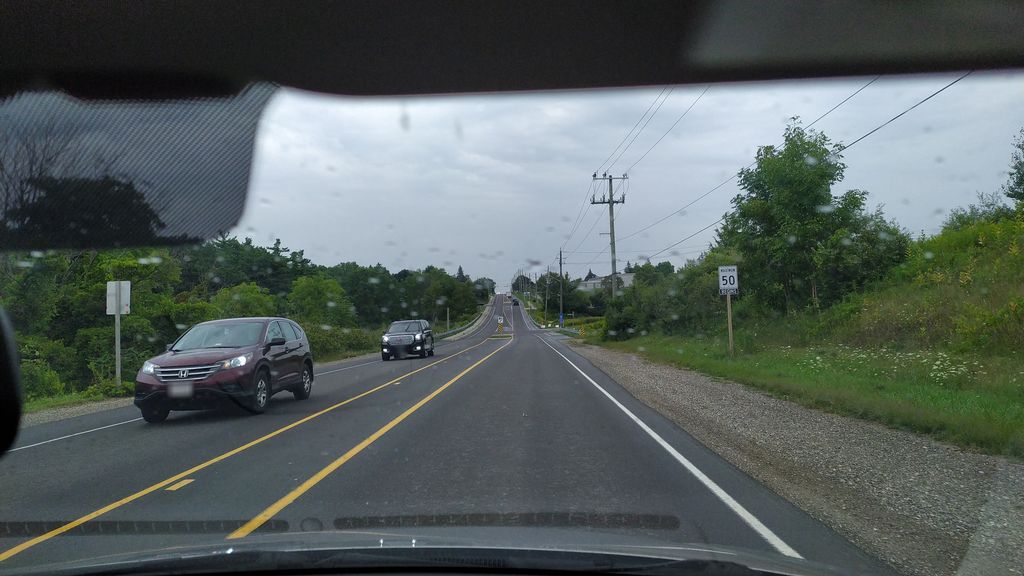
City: kitchener-waterloo